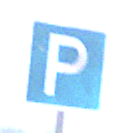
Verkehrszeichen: Parken
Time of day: MorningAfternoon
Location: Outdoor (Suburban)
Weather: Overcast
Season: NotSpecified
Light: Natural